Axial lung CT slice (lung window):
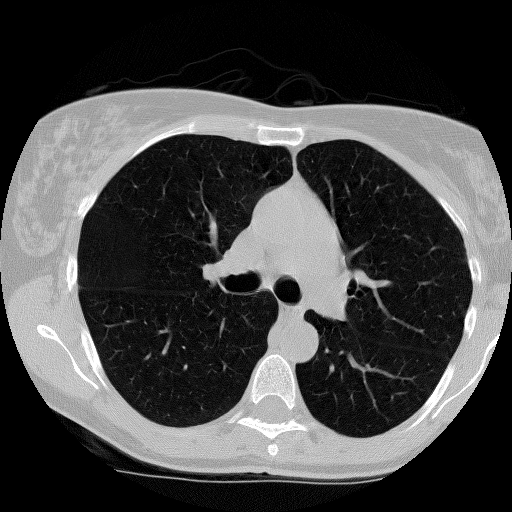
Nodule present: no